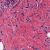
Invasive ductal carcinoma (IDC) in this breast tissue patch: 1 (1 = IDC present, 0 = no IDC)